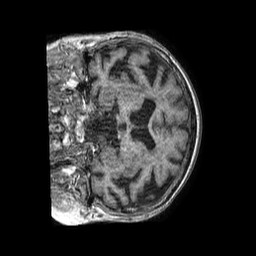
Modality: T1w
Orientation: coronal
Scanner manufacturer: philips
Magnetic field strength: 1.5 T
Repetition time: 0.007765 s
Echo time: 0.003543 s